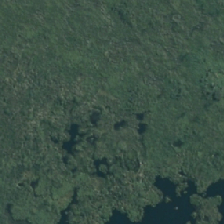
Land cover: lake_pond